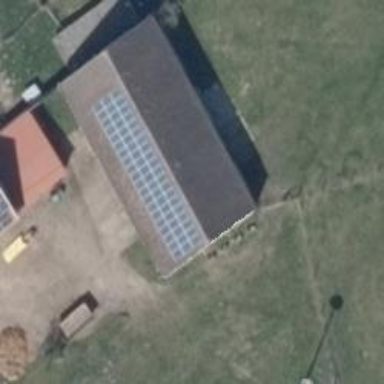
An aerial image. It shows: Solar-powered generator using photovoltaic technology. This small installation generates electricity through solar photovoltaic panels.